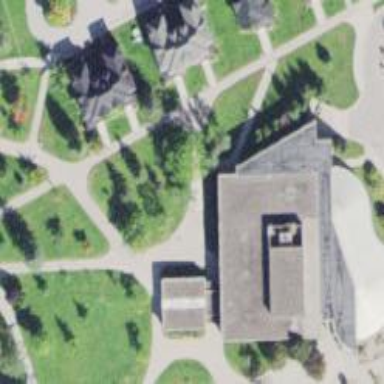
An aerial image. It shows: University building with library inside.